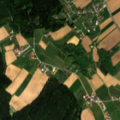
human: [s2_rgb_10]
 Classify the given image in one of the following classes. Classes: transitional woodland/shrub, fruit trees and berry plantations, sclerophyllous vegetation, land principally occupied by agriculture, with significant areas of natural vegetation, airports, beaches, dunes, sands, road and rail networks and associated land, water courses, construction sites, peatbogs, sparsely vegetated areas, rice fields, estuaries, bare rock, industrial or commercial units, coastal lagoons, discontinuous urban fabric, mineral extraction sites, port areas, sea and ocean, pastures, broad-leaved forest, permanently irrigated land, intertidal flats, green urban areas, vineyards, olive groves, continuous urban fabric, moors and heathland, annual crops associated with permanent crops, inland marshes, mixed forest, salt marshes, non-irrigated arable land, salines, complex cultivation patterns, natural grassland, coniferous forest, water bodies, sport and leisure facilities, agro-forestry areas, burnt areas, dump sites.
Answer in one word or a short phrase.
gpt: discontinuous urban fabric, non-irrigated arable land, complex cultivation patterns, mixed forest